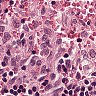
Metastatic tissue present: no